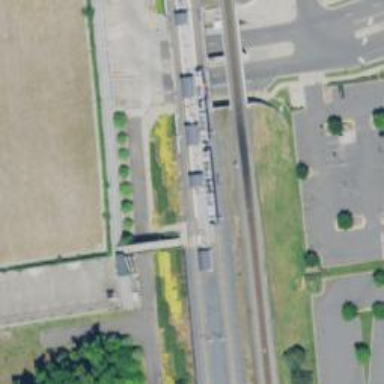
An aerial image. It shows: Light rail railway with electrified contact line.